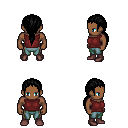
a pixel art fantasy rpg character, male body template, human, dark skin, maroon sleeveless shirt, teal pants, black ponytail hairstyle, maroon shoes, four views (front, back, left, right), 2x2 character sprite sheet, small pixel art, hard edges, no anti-aliasing